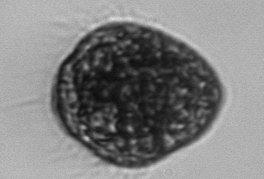
Label: Pleuronema